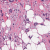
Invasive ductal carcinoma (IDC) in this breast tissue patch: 1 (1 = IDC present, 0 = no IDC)